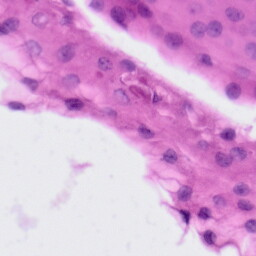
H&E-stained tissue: Tonsil